Question: This example to <URL>
Here is an <URL>.
In Network tab of developer tools for Chrome, I see that request to Yahoo was cancelled. In FF it doesn't give any errors, just doesn't return any content. IE9 gives a message that It cannot display this content.

This happens in Chrome, FF and IE9 (I haven't tested previous versions of IE).
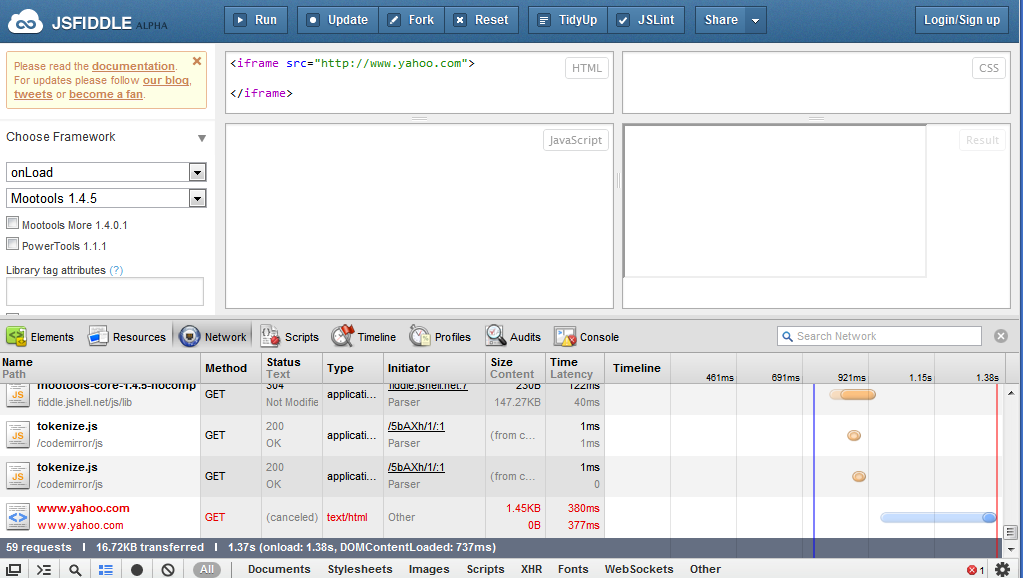
Answer: That is because Yahoo itself prevents this from happening.
It has been noted here: <URL>
To see for yourself, try setting the source to <URL> and that will work.
Possibly works as described here: <URL> using 'X-FRAME-OPTIONS'